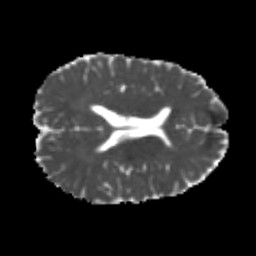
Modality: MD
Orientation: axial
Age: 25
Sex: male
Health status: healthy
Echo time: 0.074 s